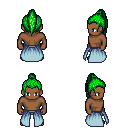
a pixel art fantasy rpg character, male body template, human, dark skin, overskirt, teal pants, green long topknot hairstyle, four views (front, back, left, right), 2x2 character sprite sheet, small pixel art, hard edges, no anti-aliasing